Question: I'm having several issues based around reading and writing an 'NSArray' to and from a plist.
I have created a plist file in the 'Supporting Files' folder which I want to use to initialise the app data with upon the first load.
Here is what my plist looks like:

I then use this code to try load the plist into the app:
'''
NSError *error;
NSArray *paths = NSSearchPathForDirectoriesInDomains(NSDocumentDirectory, NSUserDomainMask, YES);
NSString *documentsDirectory = [paths objectAtIndex:0];
filePath = [documentsDirectory stringByAppendingPathComponent:kDataFile];
NSFileManager *fileManager = [NSFileManager defaultManager];
if (![fileManager fileExistsAtPath:filePath])
{
NSString *bundle = [[NSBundle mainBundle] pathForResource:@"Data" ofType:@"plist"];
[fileManager copyItemAtPath:bundle toPath:filePath error:&error];
}
'''
I then try to load the data from the plist file like so, however nothing seems to be displayed.
'''
NSMutableDictionary *savedData = [[NSMutableDictionary alloc] initWithContentsOfFile:filePath];
NSMutableArray *myNSArray = [[savedData objectForKey:@"KEY_Level_1"] mutableCopy];
savedData = nil;
'''
Sorry if this is a simple task, however I've been looking at lots of tutorials and trying to work out how to do this with no luck. I'm getting really frustrated now - I would have thought it should be a simple thing to do.
My 'NSArray' will contain a whole bunch of NSDictionaries.
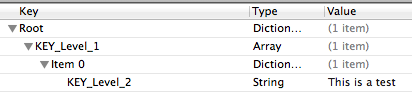
Answer: 1. You need to check the return value of copyItemAtPath:toPath:error: and at least log the error if the method returns false: if (![fileManager copyItemAtPath:bundle toPath:filePath error:&error]) {
NSLog(@"error: copyItemAtPath:%@ toPath:%@ error:%@", bundle, filePath, error);
return;
}
2. -[NSDictionary initWithContentsOfFile:] has no way to report errors, so if it's failing, you cannot easily figure out why. Try reading the file into an NSData and using -[NSPropertyListSerialization propertyListWithData:options:format:error:] to parse it: NSData *data = [NSData dataWithContentsOfFile:filePath options:0 error:&error];
if (!data) {
NSLog(@"error: could not read %@: %@", filePath, error);
return;
}
NSMutableDictionary *savedData = [NSPropertyListSerialization propertyListWithData:data options:NSPropertyListMutableContainers format:NULL error:&error];
if (!savedData) {
NSLog(@"error: could not parse %@: %@", filePath, error);
return;
}
NSMutableArray *myNSArray = [savedData objectForKey:@"KEY_Level_1"];
savedData = nil;
if (!myNSArray) {
NSLog(@"error: %@: object for KEY_Level_1 missing", filePath);
return;
}
If you do this, you'll be able to more easily see why your data is not being loaded.
On further inspection, it looks like the top-level dictionary in your plist contains the key "Root". The value for "Root" is a dictionary containing the key "KEY_Level_1". So you need to do this:
'''
NSMutableArray *myNSArray = [[savedData objectForKey:@"Root"] objectForKey:@"KEY_Level_1"];
'''